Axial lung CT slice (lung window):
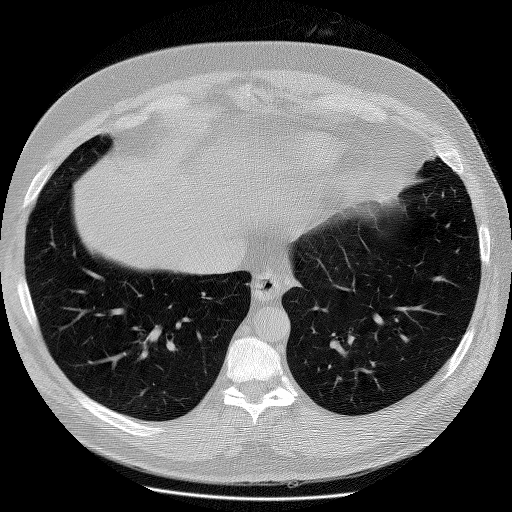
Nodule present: no